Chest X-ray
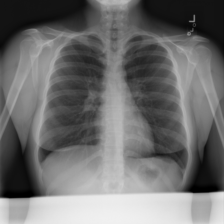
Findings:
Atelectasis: negative
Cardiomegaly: negative
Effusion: negative
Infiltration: negative
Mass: negative
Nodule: negative
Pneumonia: negative
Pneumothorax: negative
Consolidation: negative
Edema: negative
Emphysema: negative
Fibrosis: negative
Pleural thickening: negative
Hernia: negative